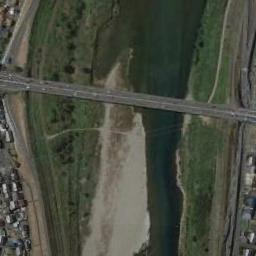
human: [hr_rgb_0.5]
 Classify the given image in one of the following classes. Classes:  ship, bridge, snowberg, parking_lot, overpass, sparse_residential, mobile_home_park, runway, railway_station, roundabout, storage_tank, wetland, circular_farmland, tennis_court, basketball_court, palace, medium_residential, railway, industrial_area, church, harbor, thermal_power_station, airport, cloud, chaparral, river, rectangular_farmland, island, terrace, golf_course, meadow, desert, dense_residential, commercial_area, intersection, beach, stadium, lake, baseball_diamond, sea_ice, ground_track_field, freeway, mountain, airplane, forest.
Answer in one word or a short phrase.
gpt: bridge